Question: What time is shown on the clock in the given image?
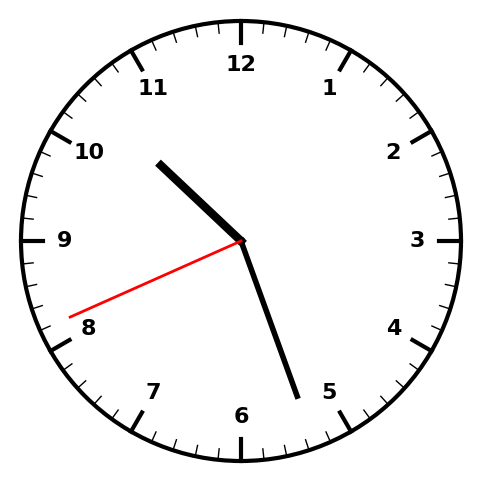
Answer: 10:26:41